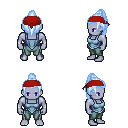
a pixel art fantasy rpg character, male body template, dark elf, purple skin, blue vest, teal pants, white cyan long topknot hairstyle, red bandana, four views (front, back, left, right), 2x2 character sprite sheet, small pixel art, hard edges, no anti-aliasing